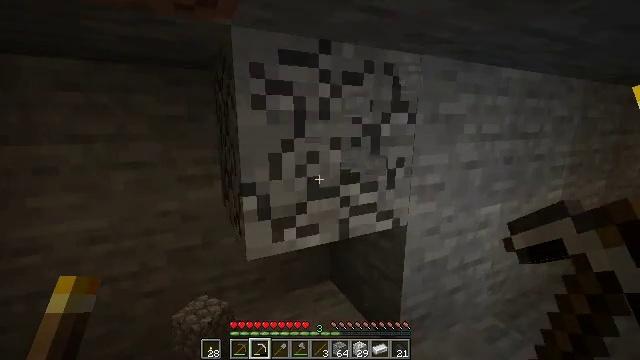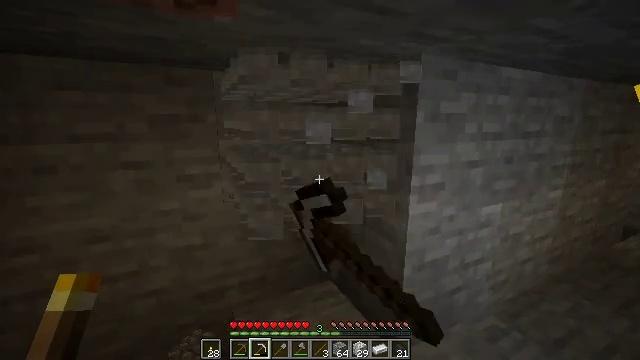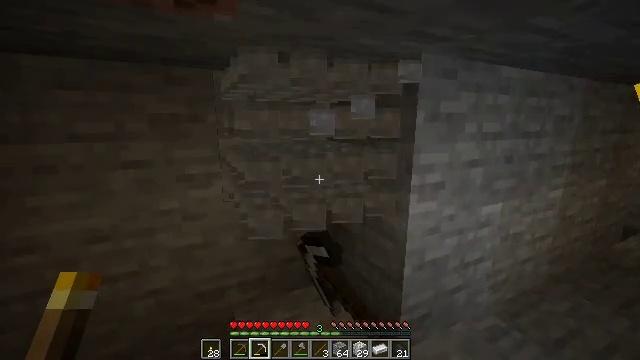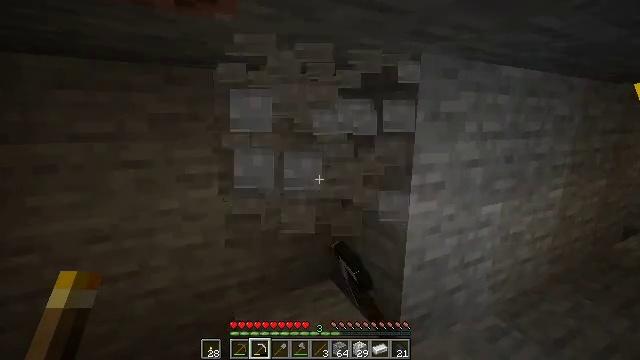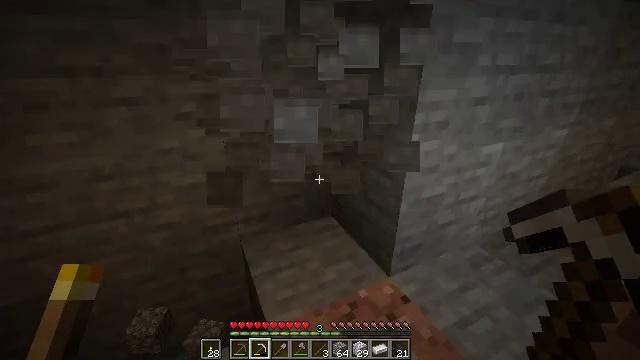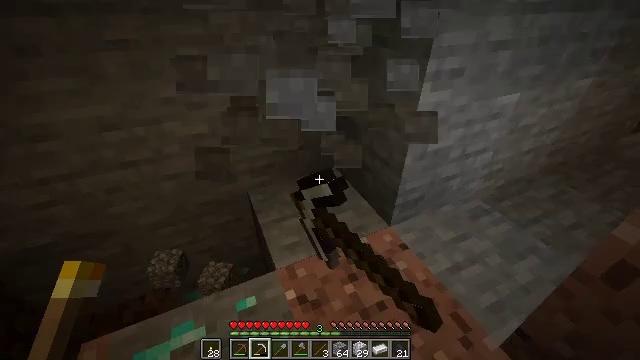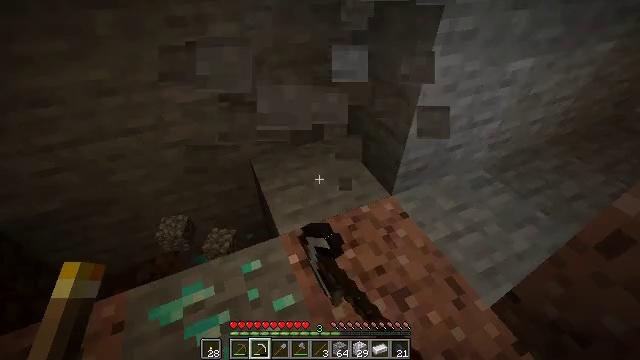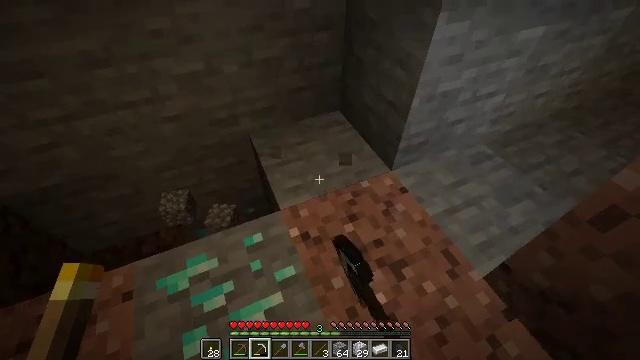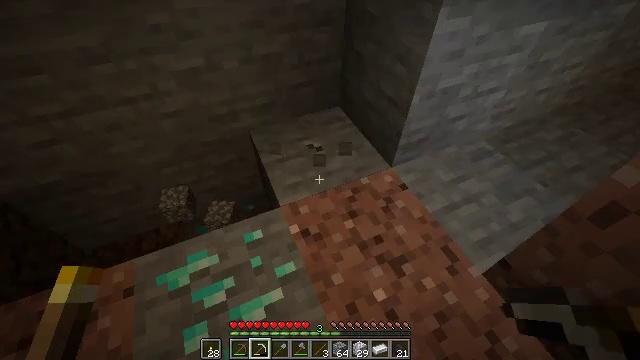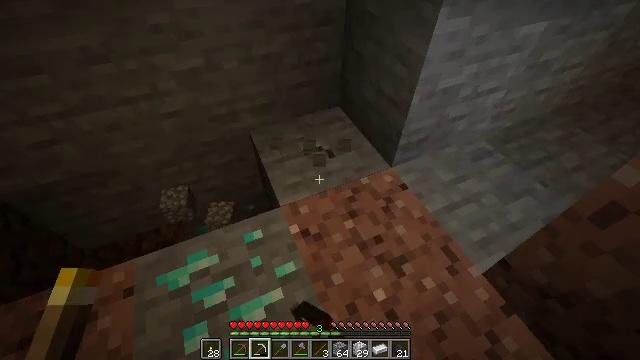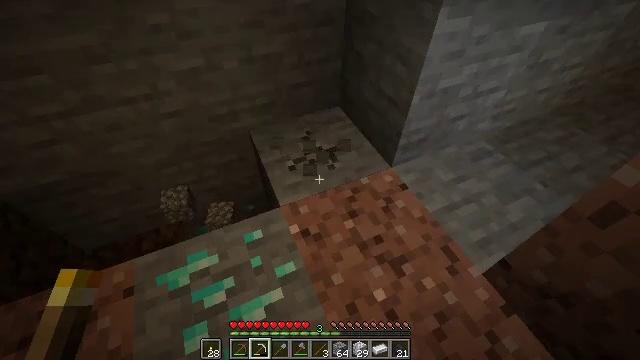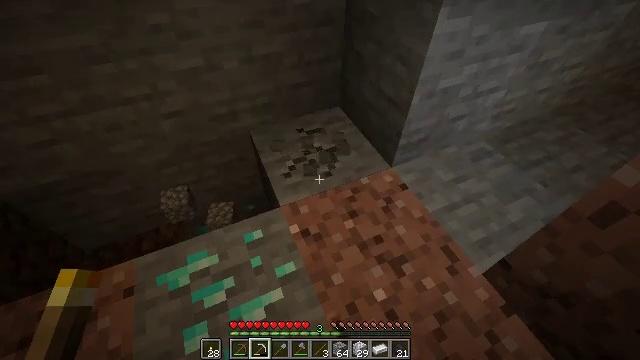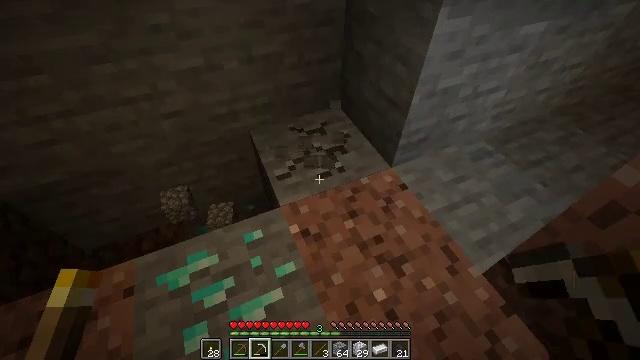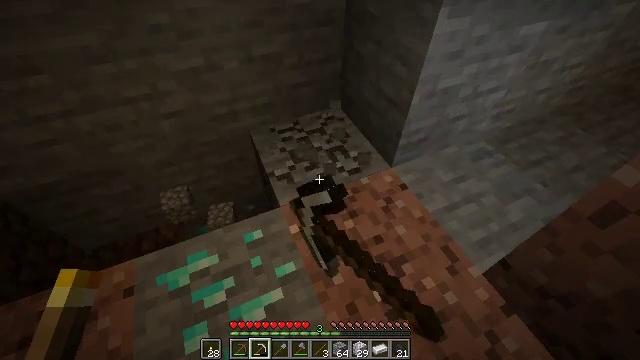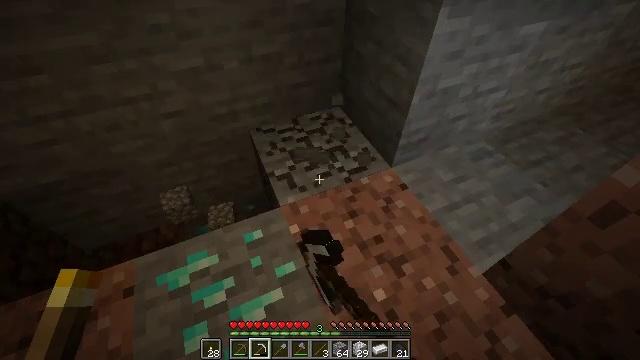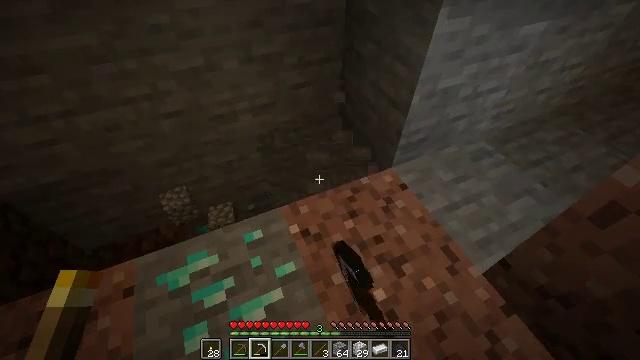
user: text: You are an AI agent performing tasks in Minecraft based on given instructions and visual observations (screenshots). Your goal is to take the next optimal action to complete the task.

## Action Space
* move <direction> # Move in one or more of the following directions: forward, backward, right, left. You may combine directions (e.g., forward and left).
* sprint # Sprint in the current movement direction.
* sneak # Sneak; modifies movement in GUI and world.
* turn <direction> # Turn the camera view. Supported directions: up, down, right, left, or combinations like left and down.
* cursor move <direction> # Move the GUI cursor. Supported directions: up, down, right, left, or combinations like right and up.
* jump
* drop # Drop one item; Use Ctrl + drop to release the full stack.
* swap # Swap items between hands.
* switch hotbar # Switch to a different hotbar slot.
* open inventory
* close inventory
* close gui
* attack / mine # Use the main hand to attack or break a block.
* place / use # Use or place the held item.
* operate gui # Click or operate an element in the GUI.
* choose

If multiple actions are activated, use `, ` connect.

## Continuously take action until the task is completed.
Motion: motion action
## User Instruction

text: Attack the ground to harvest granite.
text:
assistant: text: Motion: attack / mine
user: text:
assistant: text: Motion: attack / mine
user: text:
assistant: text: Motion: attack / mine
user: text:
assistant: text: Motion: turn down, attack / mine
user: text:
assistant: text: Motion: turn left and down, attack / mine
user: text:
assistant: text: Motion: turn down, attack / mine
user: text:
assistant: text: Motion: turn down, attack / mine
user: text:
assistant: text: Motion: attack / mine
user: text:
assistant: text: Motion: attack / mine
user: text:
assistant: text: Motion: attack / mine
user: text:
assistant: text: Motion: attack / mine
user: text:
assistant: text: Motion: attack / mine
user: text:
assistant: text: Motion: attack / mine
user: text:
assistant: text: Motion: attack / mine
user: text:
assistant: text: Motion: attack / mine
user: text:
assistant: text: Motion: attack / mine
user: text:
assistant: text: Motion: attack / mine
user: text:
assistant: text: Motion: attack / mine
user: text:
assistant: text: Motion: attack / mine
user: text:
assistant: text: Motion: attack / mine
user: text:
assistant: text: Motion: attack / mine
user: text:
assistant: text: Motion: move right, attack / mine
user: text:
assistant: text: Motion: move right
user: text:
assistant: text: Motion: move right, turn left and down
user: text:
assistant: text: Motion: move right, turn left and down
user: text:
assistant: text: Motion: move right, turn left and down
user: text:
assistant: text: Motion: move right, turn left and down
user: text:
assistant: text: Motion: turn left and down
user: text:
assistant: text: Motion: turn left and down
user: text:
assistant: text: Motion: no_op